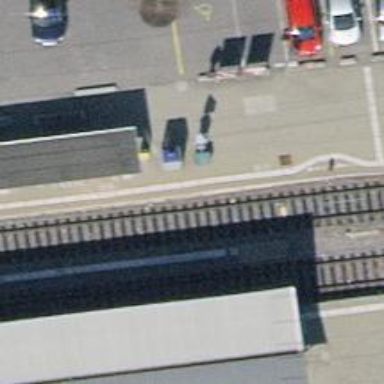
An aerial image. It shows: Post box.